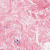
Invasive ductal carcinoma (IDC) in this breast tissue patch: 0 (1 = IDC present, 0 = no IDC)